Question: I have a list 'data', and I am reading lines from it.
'''
item = user = channel = time = []
with open('train_likes.csv') as f:
data = csv.reader(f)
readlines = f.readlines()
'''
I want to split each line into single string elements and append each element to a one of 2 other lists: 'user', 'items'
'''
for line in readlines:
Type = line.split(",")
Copy1 = Type[0]
Copy2 = Type[1]
user.append(Copy1)
item.append(Copy2)
'''
But when appending 'item', 'user' is appended with 'Copy2' as well, and 'item' got the same as 'user'!!!

I have checked all familiar replies, but that didn't help me (I tried to copy everything in the script, here's only one version.
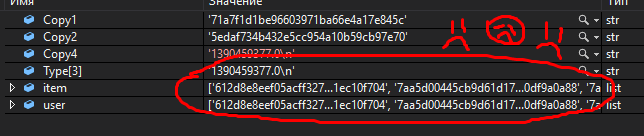
Answer: When you write 'item=user=channel=time=[]', you are creating only one object, with 4 aliases. So appending to 'item' is the same as appending to 'user'. Instead you should write
'''
item, user, channel, time = [], [], [], []
'''
or simply
'''
item = []
user = []
channel = []
time = []
'''